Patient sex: M
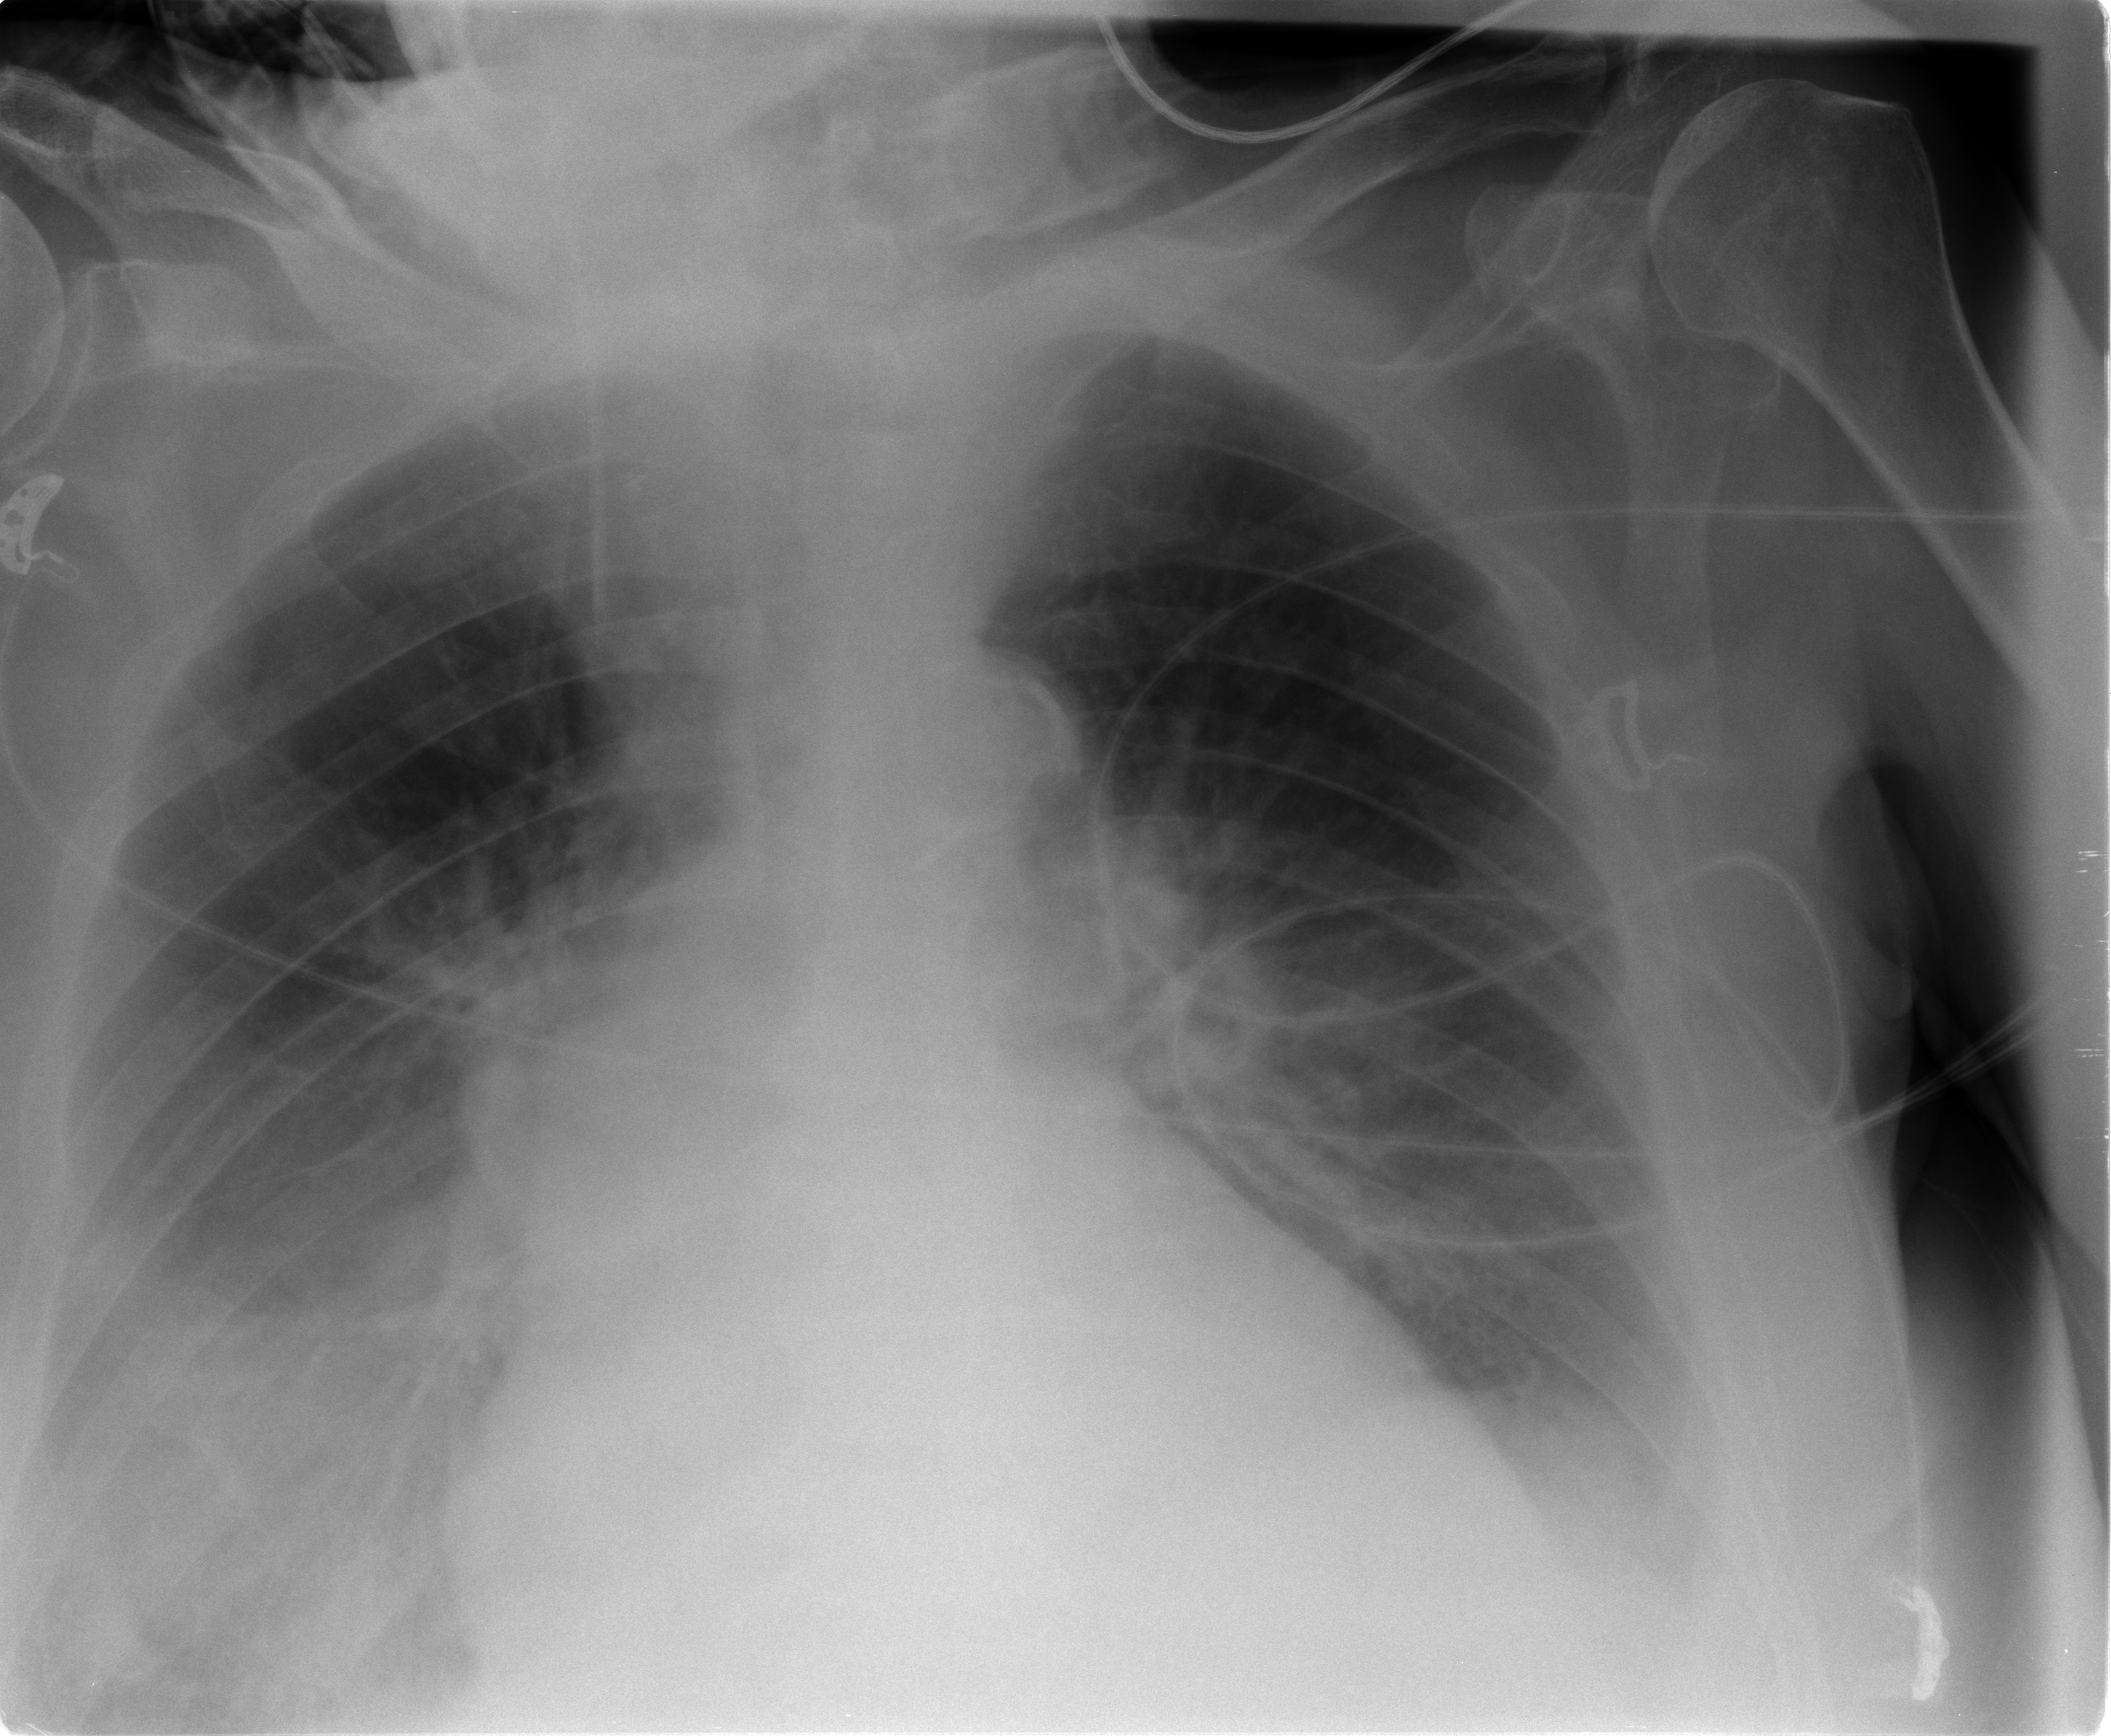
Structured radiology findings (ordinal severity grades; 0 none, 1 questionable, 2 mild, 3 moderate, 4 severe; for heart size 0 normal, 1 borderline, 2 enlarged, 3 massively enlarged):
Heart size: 2
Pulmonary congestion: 2
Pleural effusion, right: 3
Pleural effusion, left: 2
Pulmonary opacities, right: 1
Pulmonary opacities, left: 0
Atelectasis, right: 3
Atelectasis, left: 2